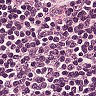
Metastatic tissue present: no